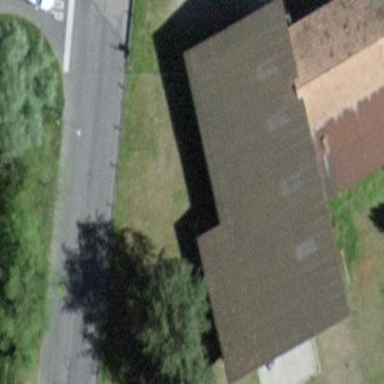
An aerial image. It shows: Barn.